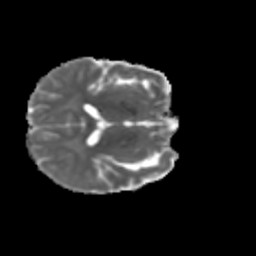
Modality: MD
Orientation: axial
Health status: ill
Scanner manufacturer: siemens
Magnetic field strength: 3 T
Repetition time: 13.7 s
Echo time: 0.098 s